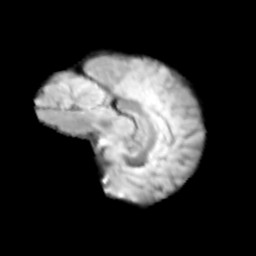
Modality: T2w
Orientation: sagittal
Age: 11
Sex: female
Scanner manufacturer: siemens
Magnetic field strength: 3 T
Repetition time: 3.8 s
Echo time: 0.07 s